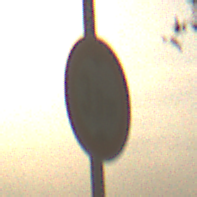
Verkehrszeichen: TatsaechlicheHoehe
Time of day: SunriseSunset
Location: Outdoor (Special)
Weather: Clear
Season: NotSpecified
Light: Natural